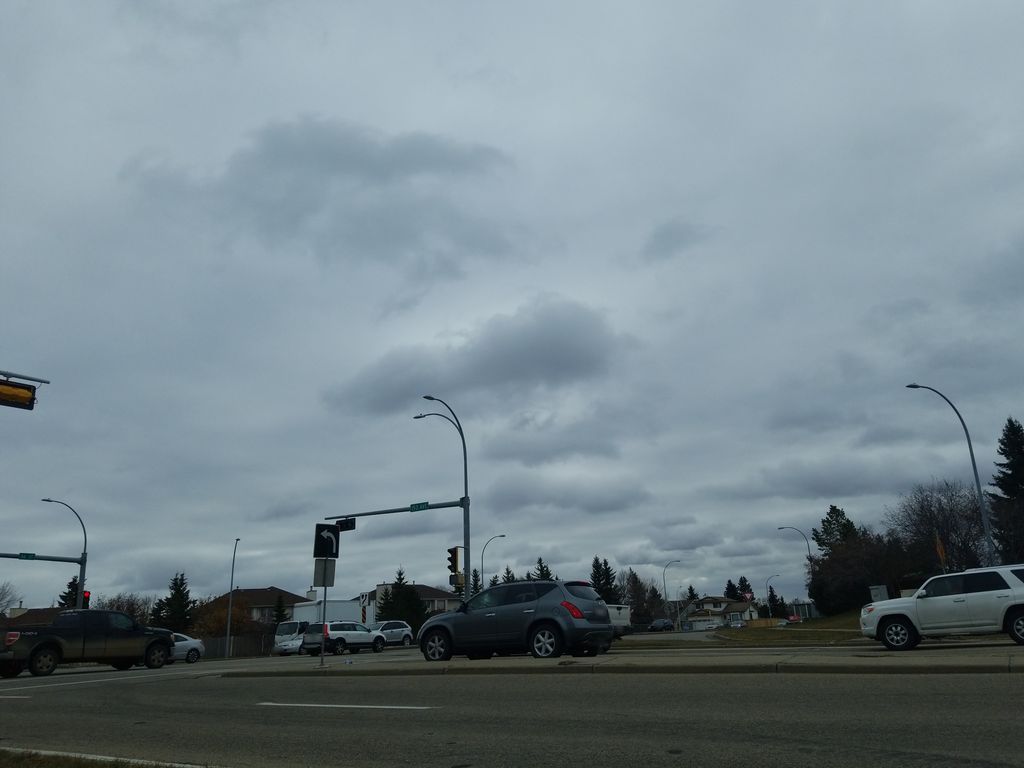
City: edmonton